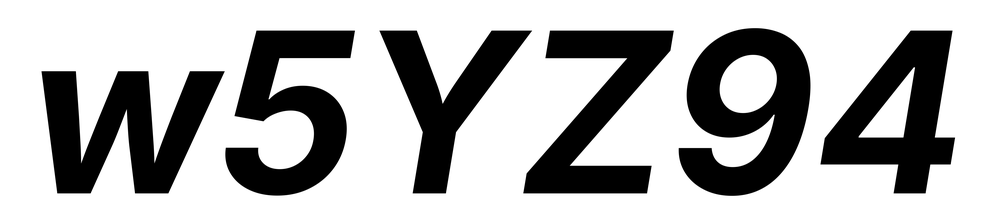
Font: Inter-Italic_Bold_Italic